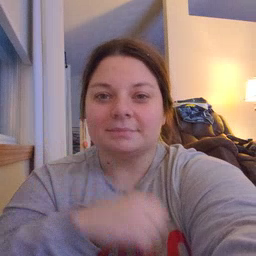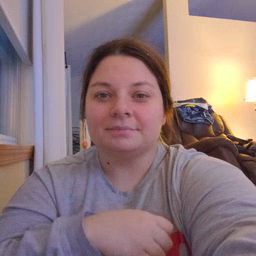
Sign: snack